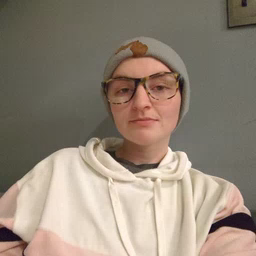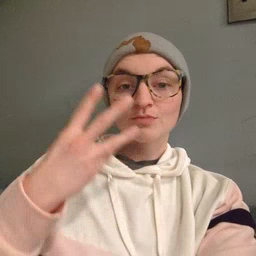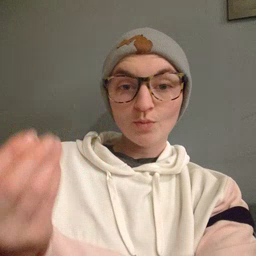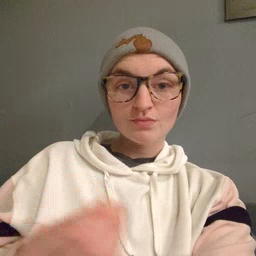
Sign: go